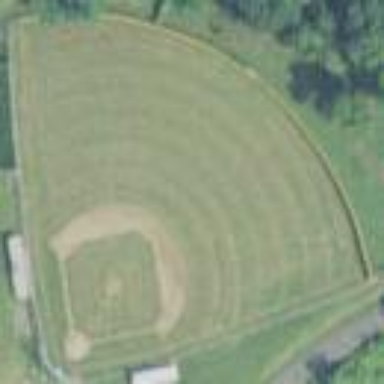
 specifically baseball diamond for Little League matches."